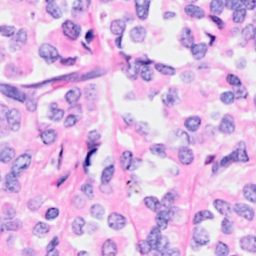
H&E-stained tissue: Breast